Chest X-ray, PA view. Patient: 67 years old, sex F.
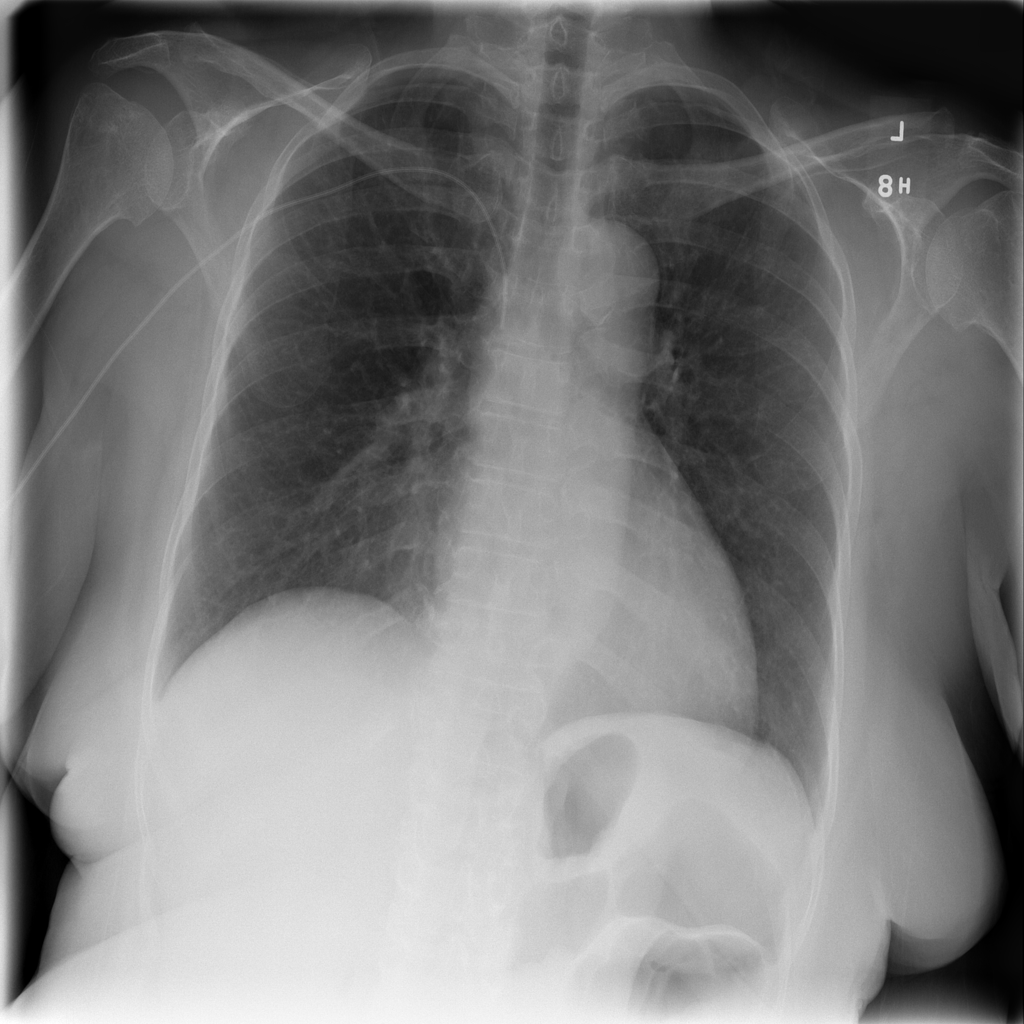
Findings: No Finding